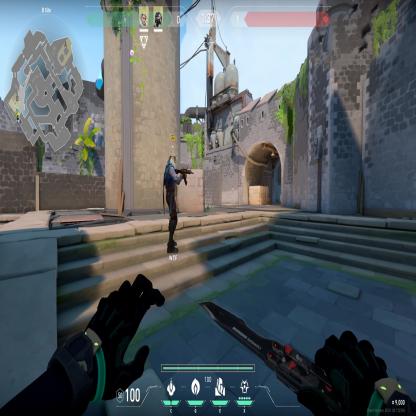
Label: teammate